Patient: sex M, age 71
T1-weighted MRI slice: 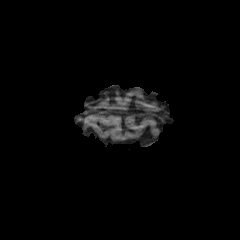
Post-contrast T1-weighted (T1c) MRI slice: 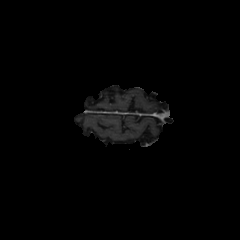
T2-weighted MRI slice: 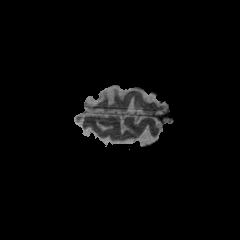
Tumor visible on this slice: no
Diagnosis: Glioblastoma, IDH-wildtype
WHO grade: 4